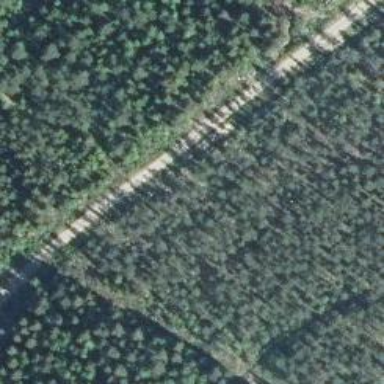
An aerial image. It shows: Unclassified road.